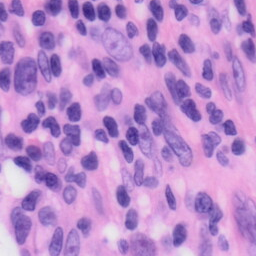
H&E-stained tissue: Skin